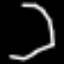
Label: octagon